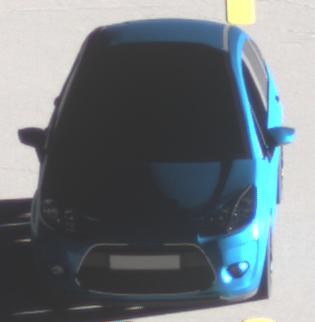
Make: Citroen
Model: C3 1.1
Detailed model: C3 (II)
Model produced from: 2010/01
Model produced until: 2012/03
Doors: 5
Color: blue
Road condition: dry road
Daytime: sunrise or sunset
Contrast: high contrast